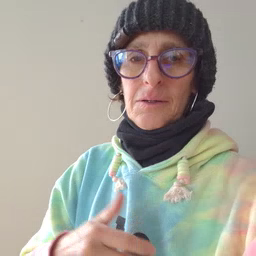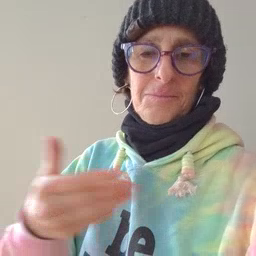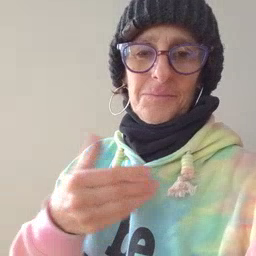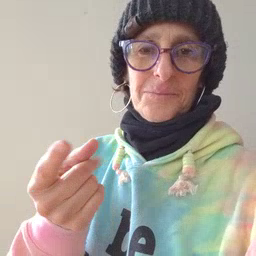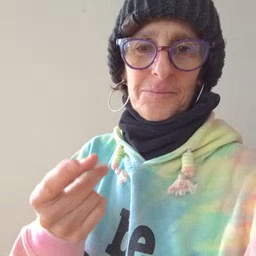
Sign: puppy